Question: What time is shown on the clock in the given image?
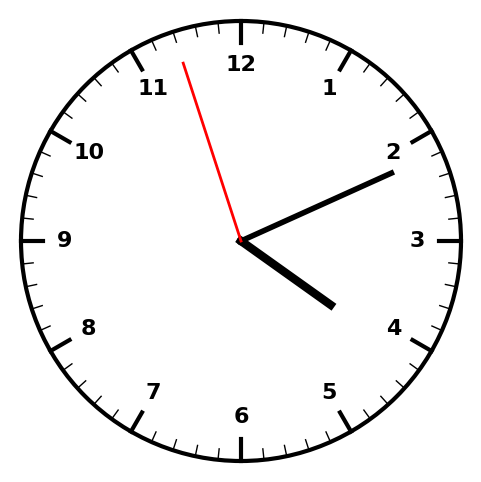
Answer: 04:10:57